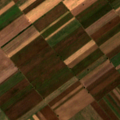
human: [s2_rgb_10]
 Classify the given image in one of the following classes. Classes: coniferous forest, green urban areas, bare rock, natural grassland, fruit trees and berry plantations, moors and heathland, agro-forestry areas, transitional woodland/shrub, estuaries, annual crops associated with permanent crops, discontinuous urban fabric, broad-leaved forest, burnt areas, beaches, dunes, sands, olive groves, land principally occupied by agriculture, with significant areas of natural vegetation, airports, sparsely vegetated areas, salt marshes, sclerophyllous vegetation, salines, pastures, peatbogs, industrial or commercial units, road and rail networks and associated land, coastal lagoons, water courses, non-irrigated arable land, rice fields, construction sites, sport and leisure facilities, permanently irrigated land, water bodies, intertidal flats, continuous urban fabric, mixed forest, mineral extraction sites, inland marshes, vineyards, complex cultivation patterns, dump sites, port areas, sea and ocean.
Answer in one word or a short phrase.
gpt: non-irrigated arable land